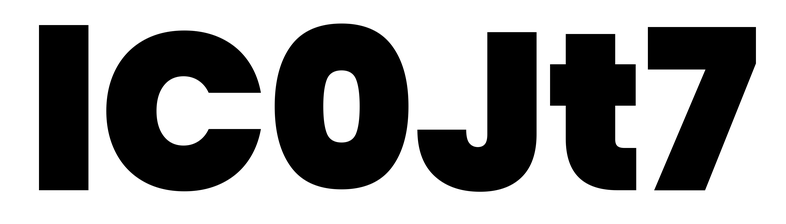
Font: Poppins-Black